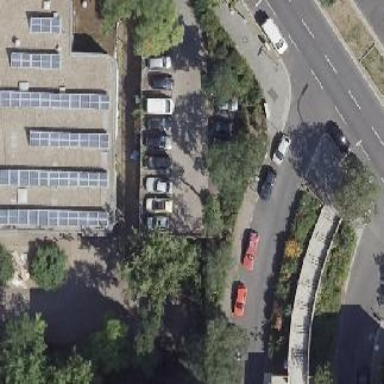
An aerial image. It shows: Parking area with paving stones.